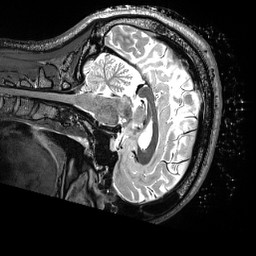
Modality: T2w
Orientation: sagittal
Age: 26
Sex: male
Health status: healthy
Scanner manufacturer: siemens
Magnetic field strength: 3 T
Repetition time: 3.2 s
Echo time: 0.563 s